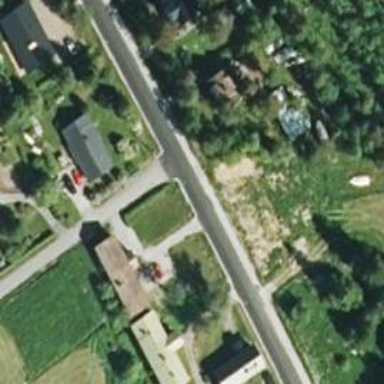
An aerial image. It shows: Residential road.